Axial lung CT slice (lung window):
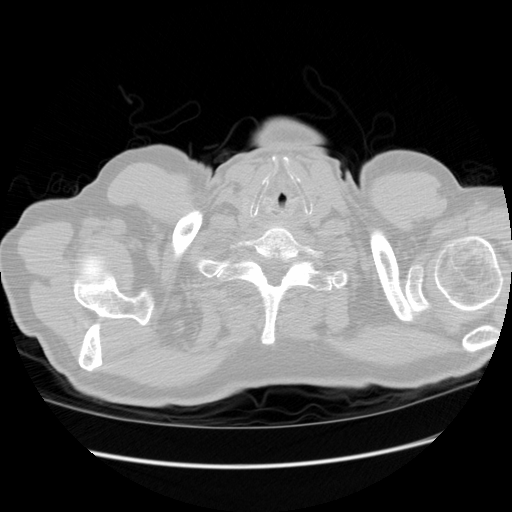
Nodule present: no